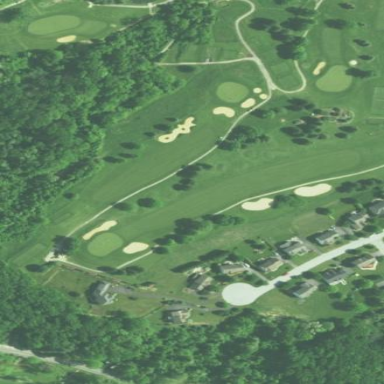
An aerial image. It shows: Grassy area designated as golf fairway.